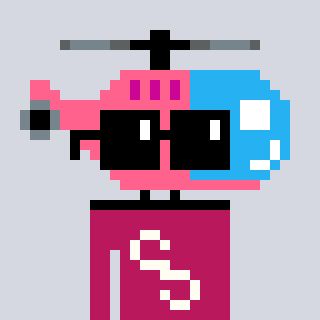
a pixel art character with square black sunglasses, a helicopter-shaped head and a darkpink-colored body on a cool background